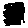
Label: square